Field crop: maize
Growth stage: 2
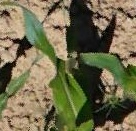
Species: maize